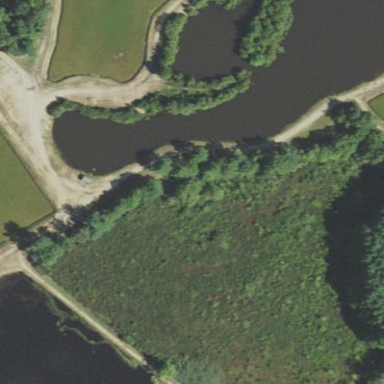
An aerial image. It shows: Marshy wetland area.